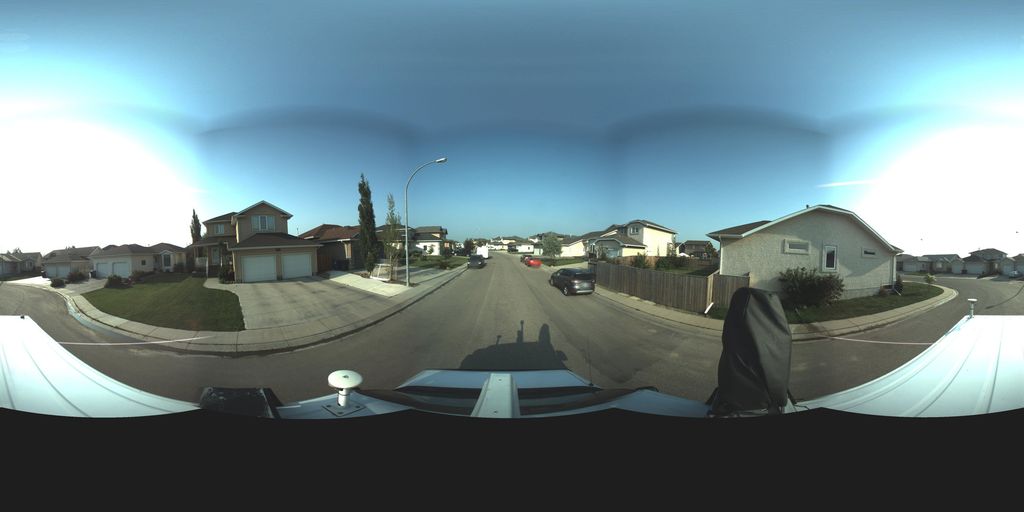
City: saskatoon